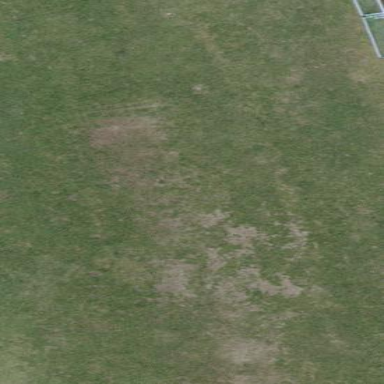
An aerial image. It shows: Soccer pitch with grass surface for leisure land.